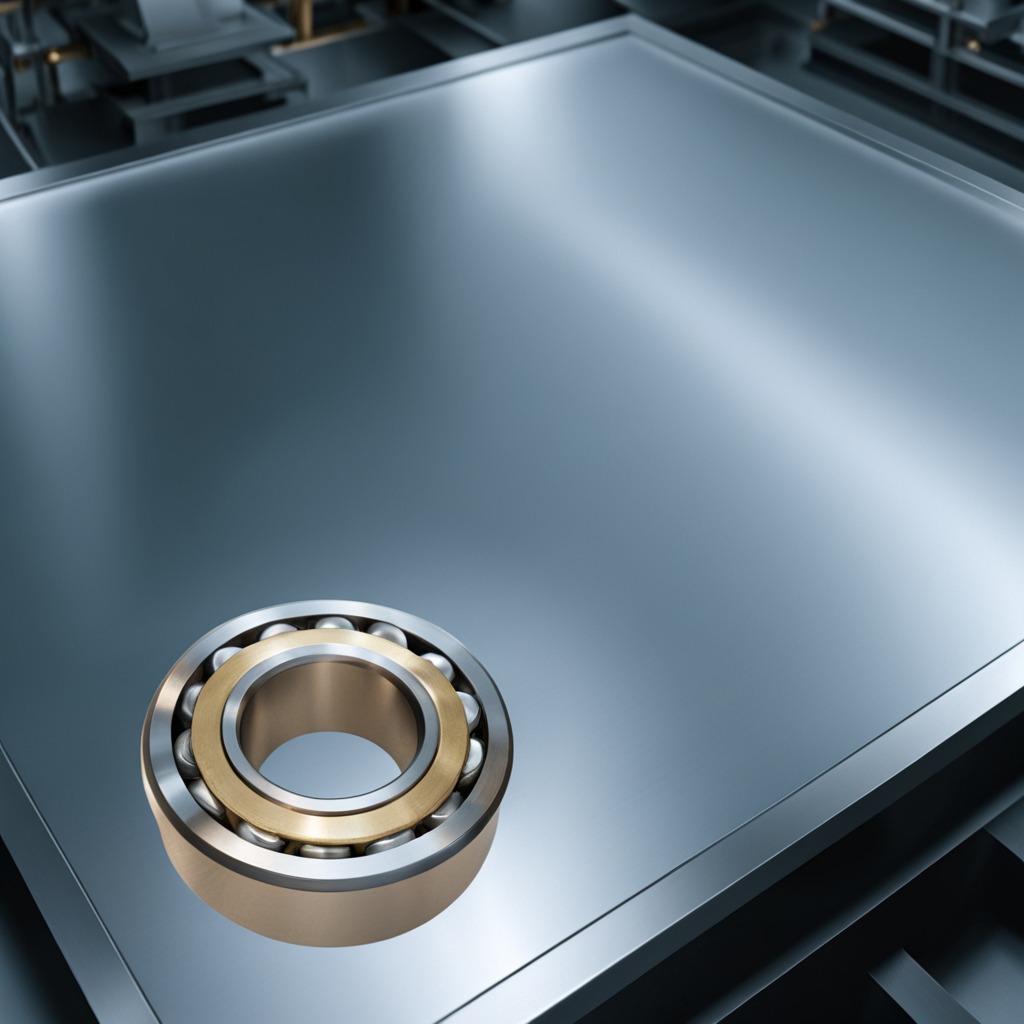
A metal ball bearing is lying on a metal table in a machine shop under fluorescent lights.